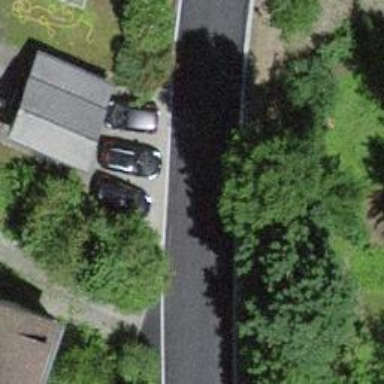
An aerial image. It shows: Residential road with asphalt surface and no sidewalk.